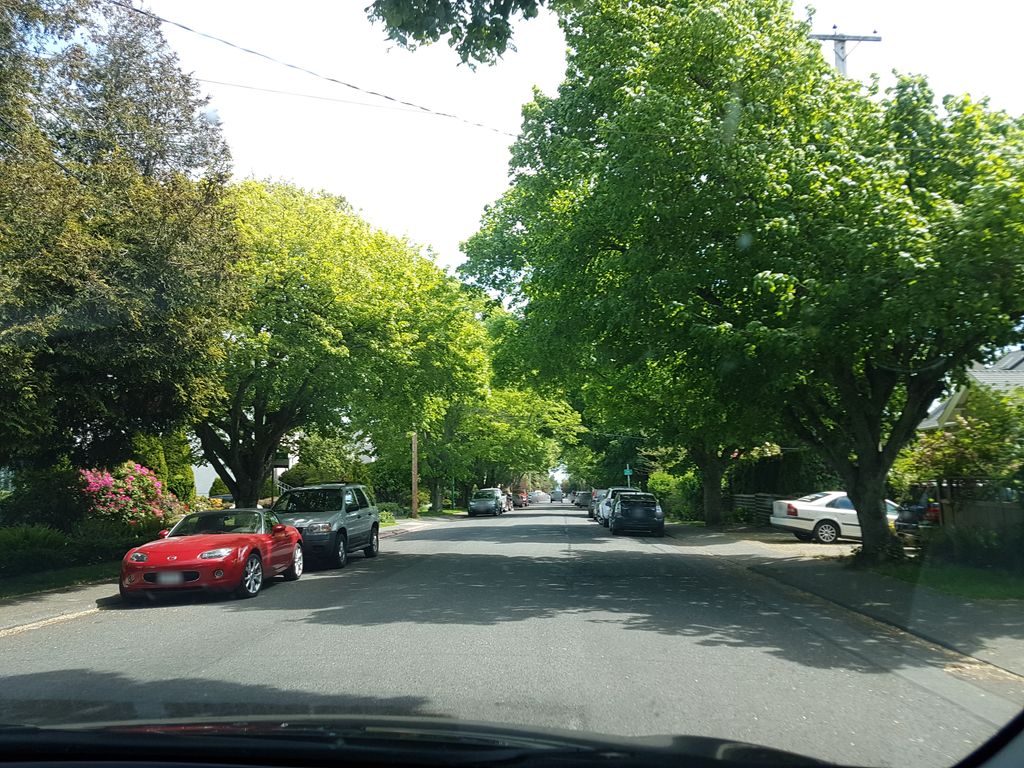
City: victoria